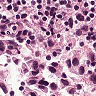
Metastatic tissue present: yes